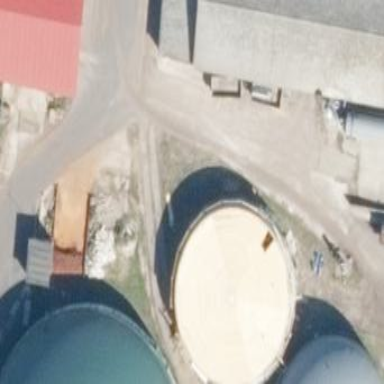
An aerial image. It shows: Storage tank building.